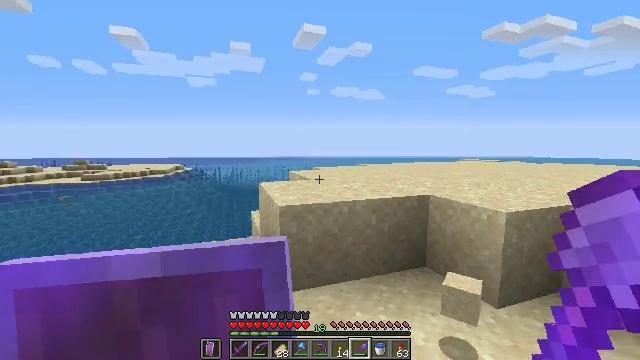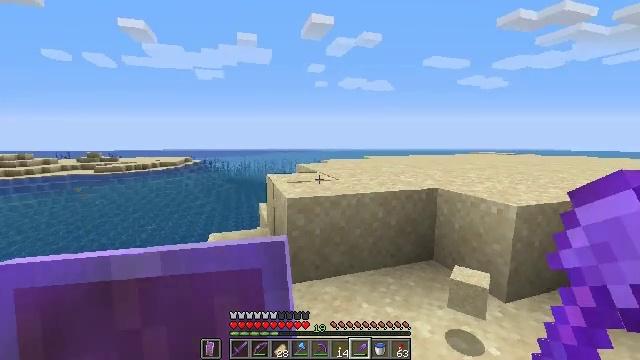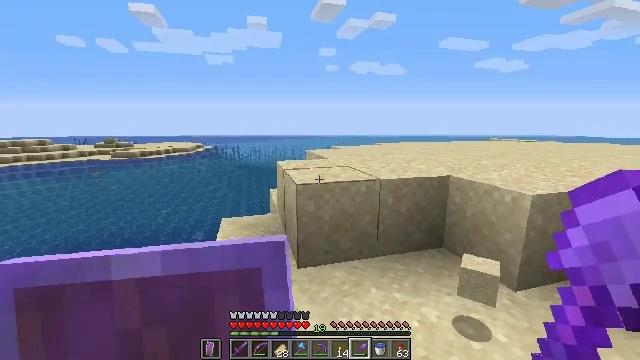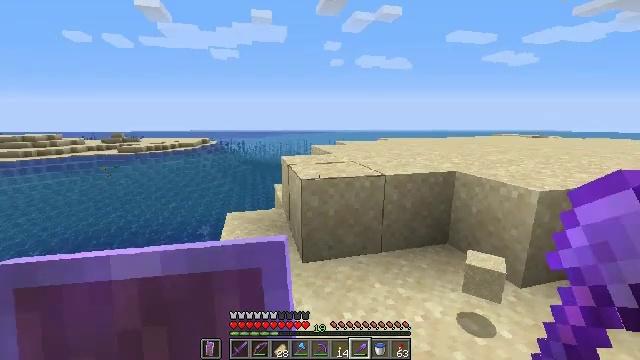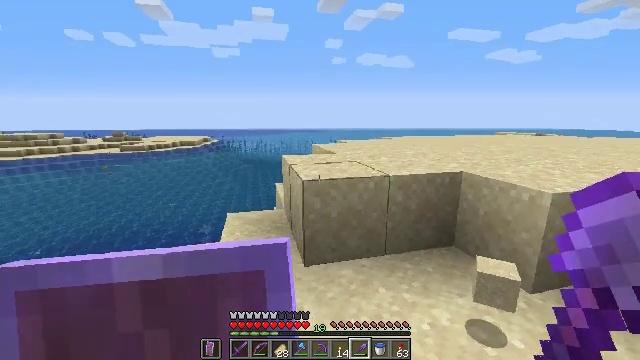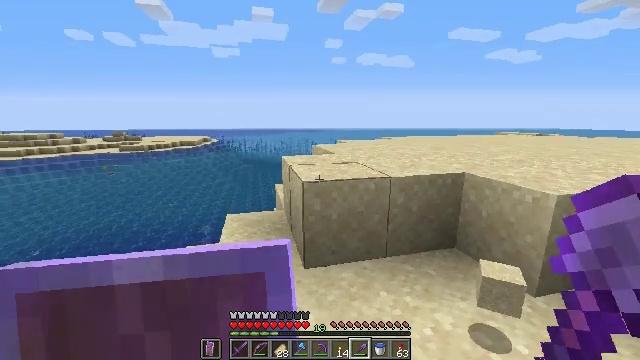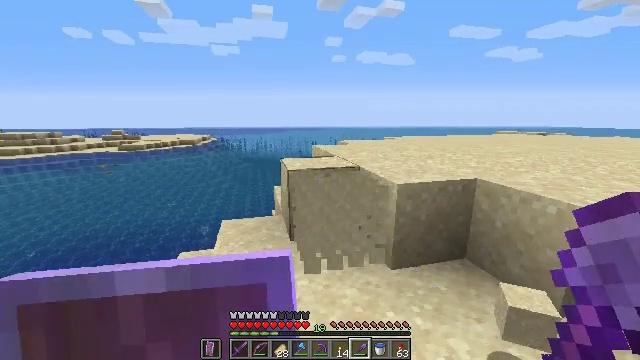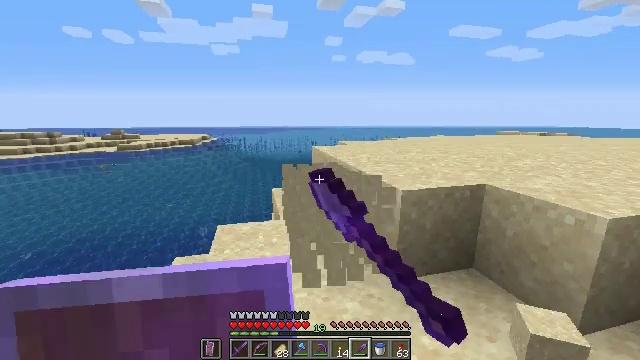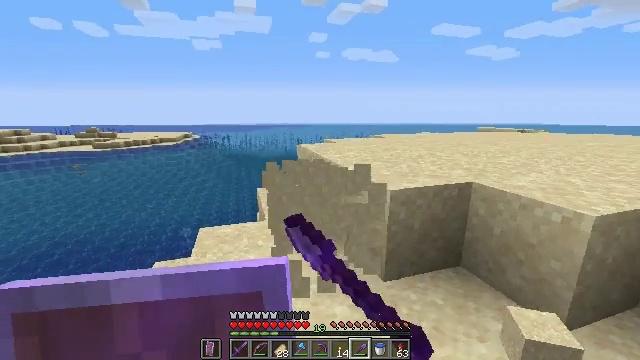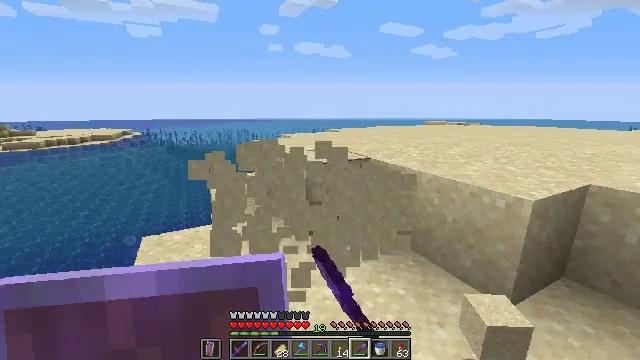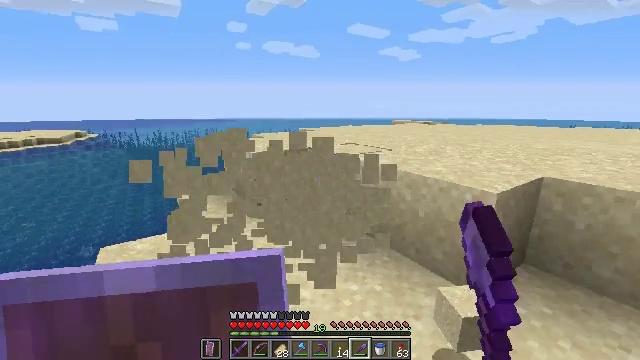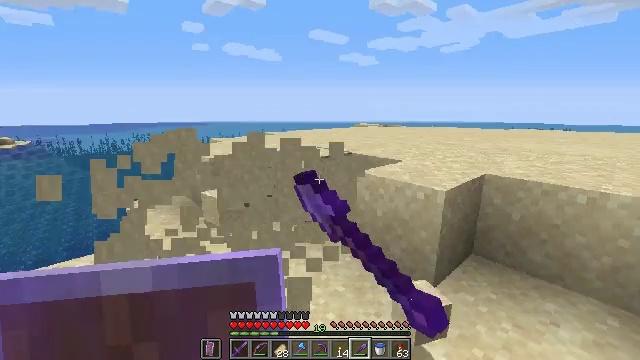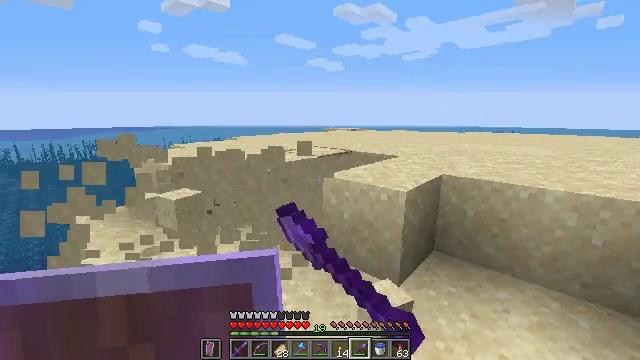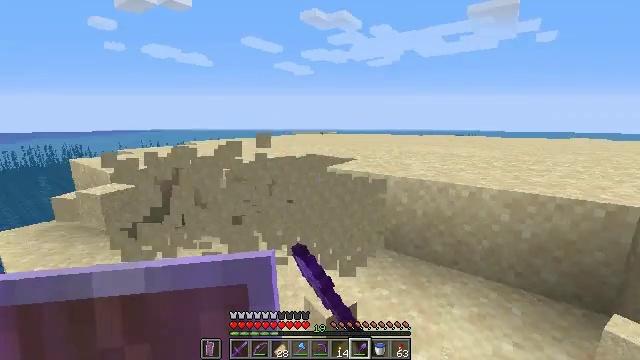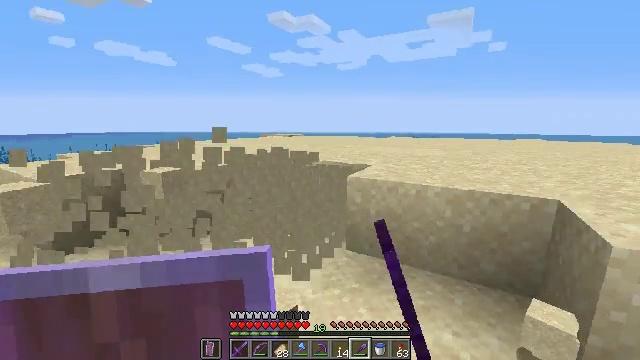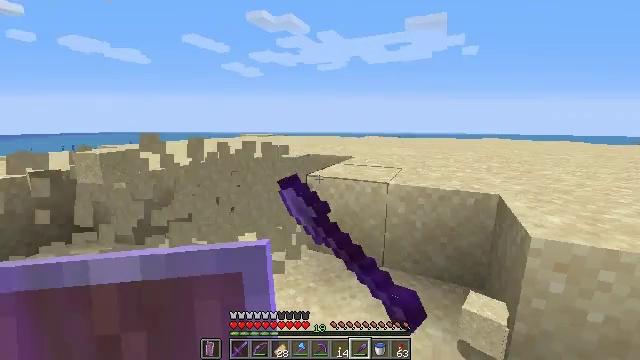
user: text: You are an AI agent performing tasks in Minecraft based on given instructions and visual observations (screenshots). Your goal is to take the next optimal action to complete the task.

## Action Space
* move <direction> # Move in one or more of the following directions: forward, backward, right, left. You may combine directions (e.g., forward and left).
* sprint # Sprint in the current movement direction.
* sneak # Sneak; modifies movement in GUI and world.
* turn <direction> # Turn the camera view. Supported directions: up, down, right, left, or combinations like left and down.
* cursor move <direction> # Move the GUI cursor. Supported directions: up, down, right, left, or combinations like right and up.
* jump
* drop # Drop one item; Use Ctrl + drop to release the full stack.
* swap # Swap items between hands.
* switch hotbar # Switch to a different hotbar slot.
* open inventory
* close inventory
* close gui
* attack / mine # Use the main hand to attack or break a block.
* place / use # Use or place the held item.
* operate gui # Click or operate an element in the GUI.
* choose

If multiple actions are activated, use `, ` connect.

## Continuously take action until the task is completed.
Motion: motion action
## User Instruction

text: Mine sand by the water.
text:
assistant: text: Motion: turn left and down
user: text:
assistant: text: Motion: turn left and down
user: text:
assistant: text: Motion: turn left and down
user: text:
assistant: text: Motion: move forward
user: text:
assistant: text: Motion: move forward
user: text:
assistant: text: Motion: move forward, attack / mine
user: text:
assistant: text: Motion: move forward, attack / mine
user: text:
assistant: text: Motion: turn right, attack / mine
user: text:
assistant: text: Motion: turn right and down, attack / mine
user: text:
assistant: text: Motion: turn right, attack / mine
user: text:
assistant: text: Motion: move right, turn right, attack / mine
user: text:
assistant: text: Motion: move right, turn right, attack / mine
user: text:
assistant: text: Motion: move right, turn right, attack / mine
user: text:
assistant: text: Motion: move right, turn right, attack / mine
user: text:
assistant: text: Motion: move right, turn right, attack / mine
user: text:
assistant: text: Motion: move right, turn right, attack / mine
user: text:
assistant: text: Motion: move right, turn right, attack / mine
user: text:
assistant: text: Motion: move right, turn right, attack / mine
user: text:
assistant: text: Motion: move right, turn right, attack / mine
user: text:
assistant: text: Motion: move right, turn right, attack / mine
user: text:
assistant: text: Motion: move right, turn right, attack / mine
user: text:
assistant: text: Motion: move right, turn right, attack / mine
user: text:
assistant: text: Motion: move right, turn right, attack / mine
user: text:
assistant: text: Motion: move right, turn right, attack / mine
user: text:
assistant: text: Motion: move right, turn right, attack / mine
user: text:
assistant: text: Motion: move right, turn right, attack / mine
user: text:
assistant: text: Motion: move right, turn right, attack / mine
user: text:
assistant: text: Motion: move right, turn right, attack / mine
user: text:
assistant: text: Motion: move right, turn right, attack / mine
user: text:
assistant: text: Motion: move right, turn right, attack / mine